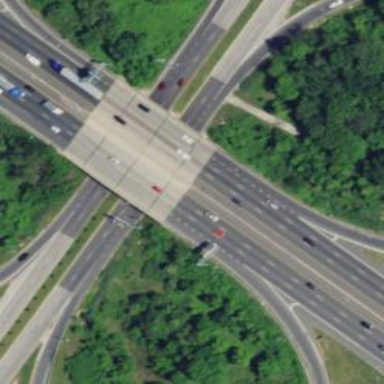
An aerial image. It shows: Motorway junction.